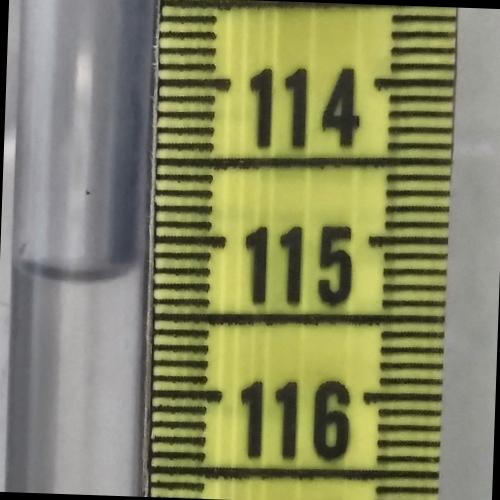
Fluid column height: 115.2 cm